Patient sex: F
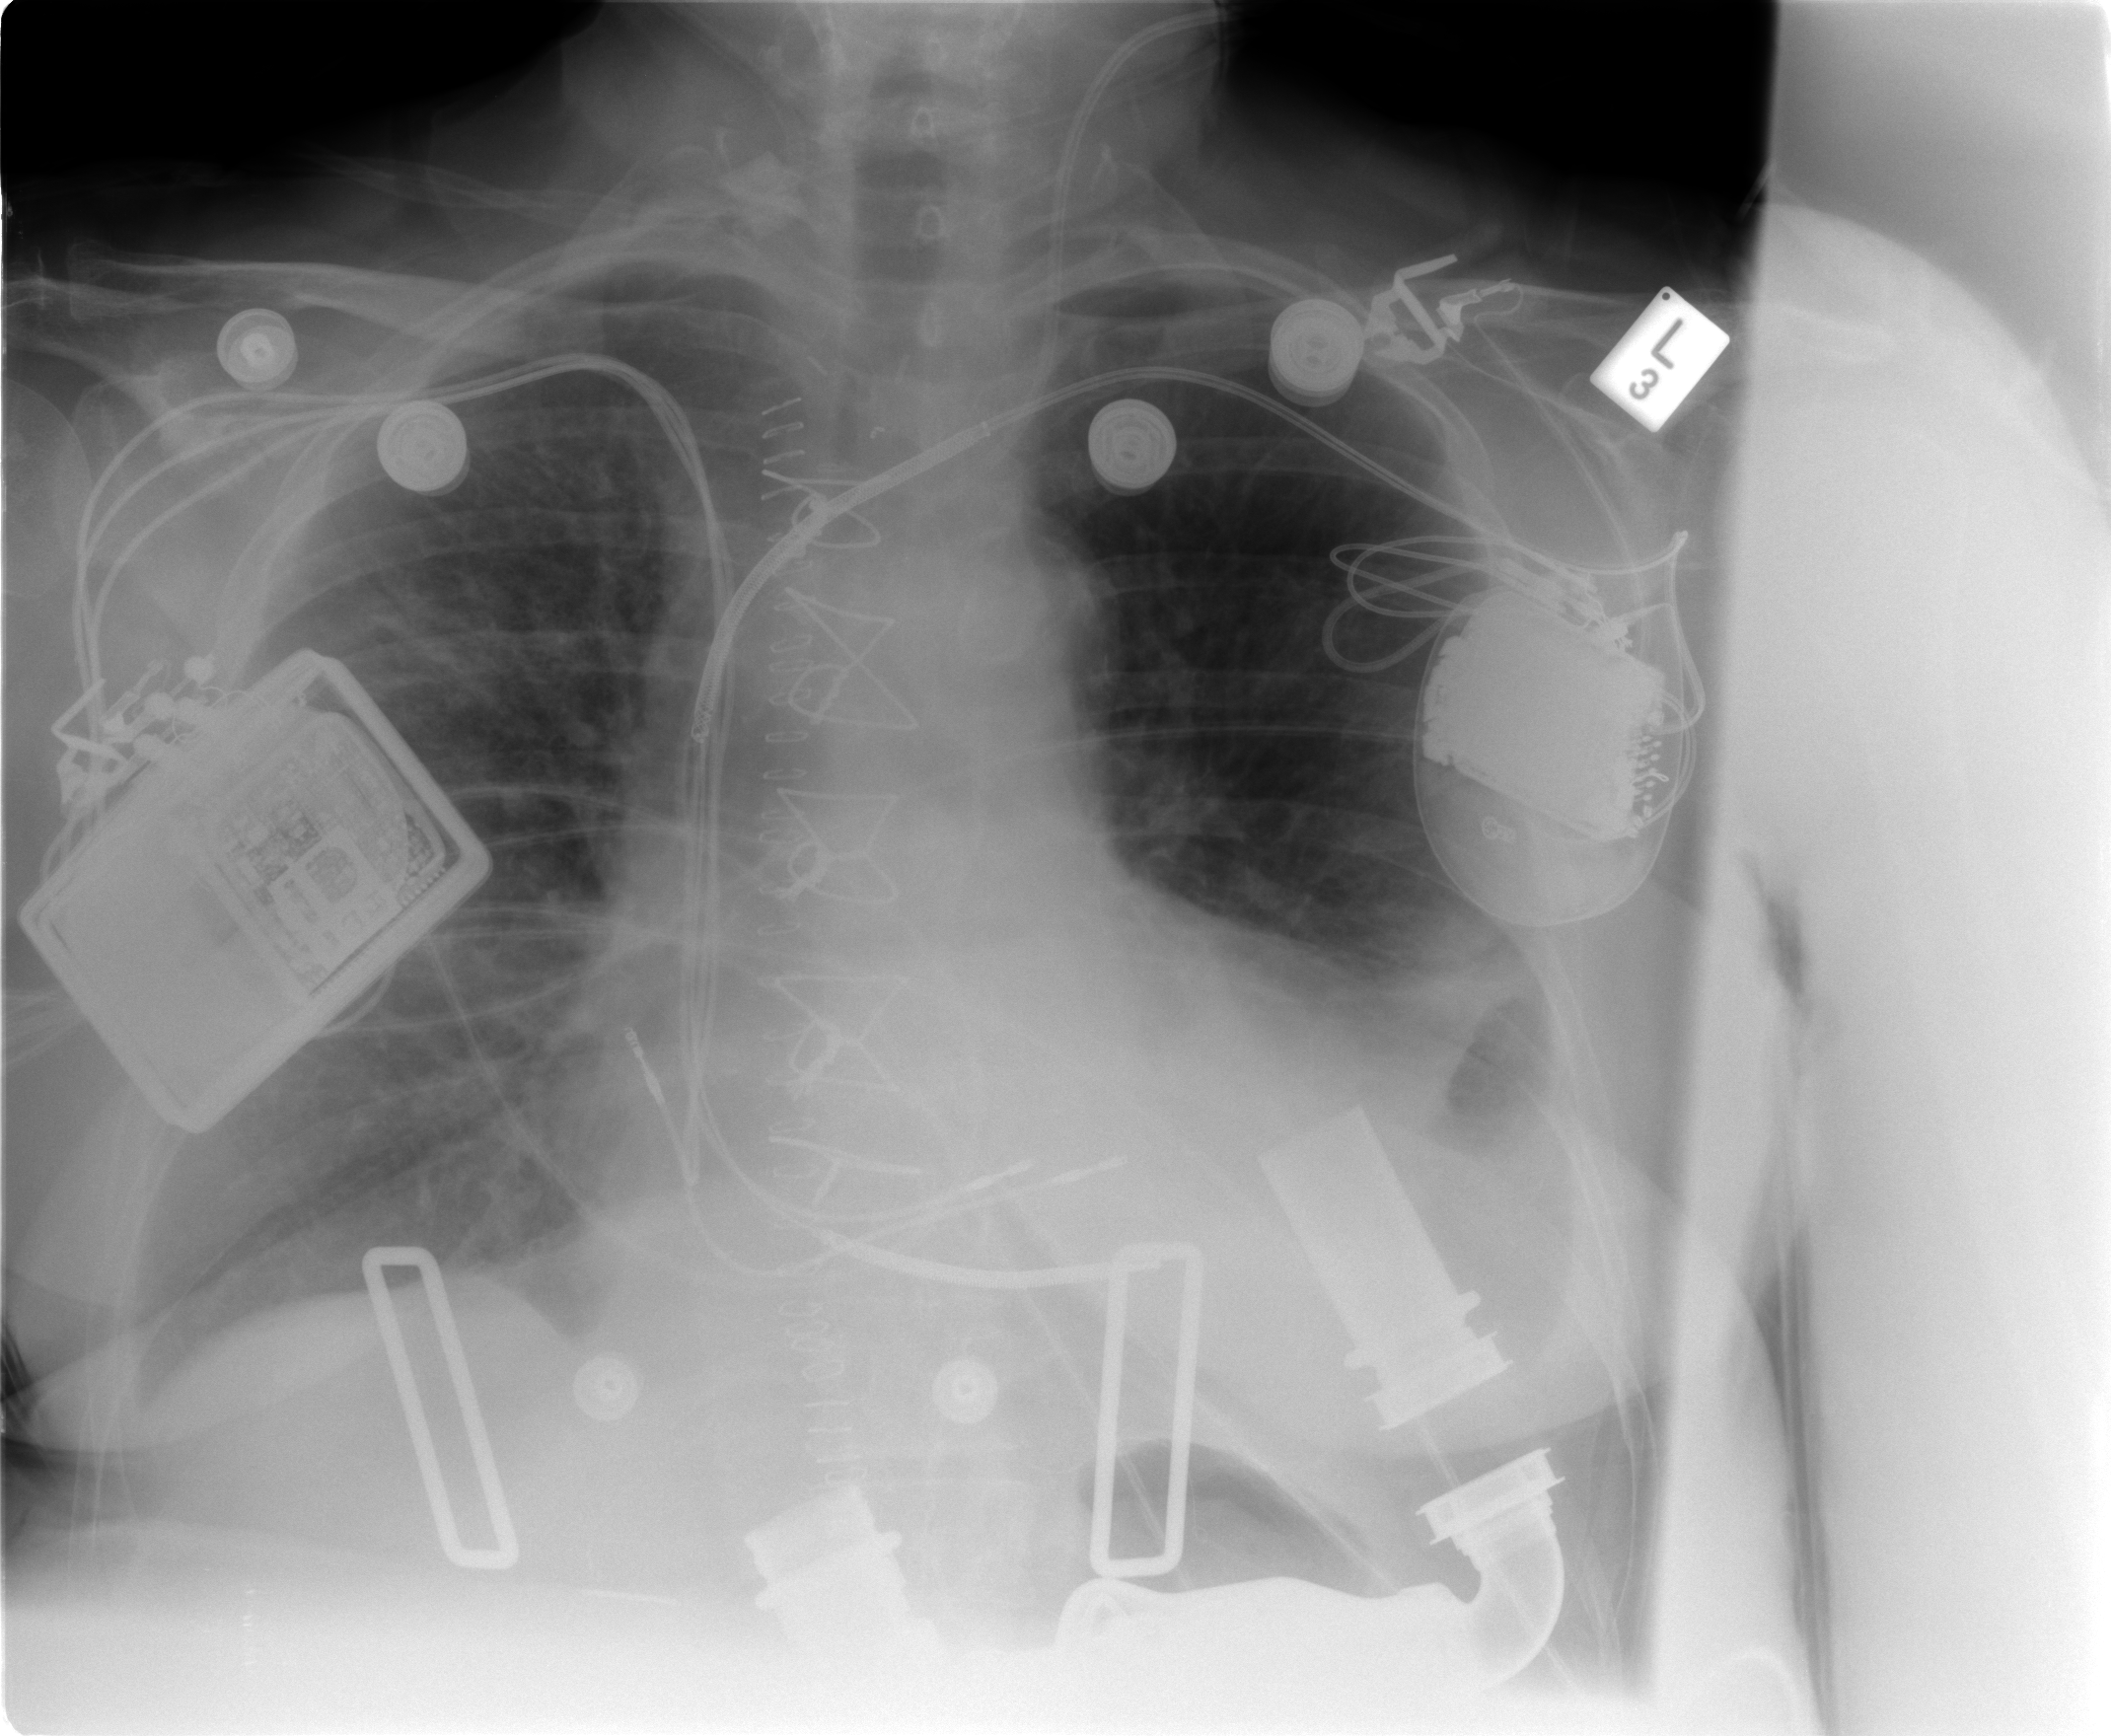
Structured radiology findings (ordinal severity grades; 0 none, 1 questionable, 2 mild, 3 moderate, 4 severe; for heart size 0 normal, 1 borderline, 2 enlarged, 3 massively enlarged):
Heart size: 2
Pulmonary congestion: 1
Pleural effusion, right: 1
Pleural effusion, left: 2
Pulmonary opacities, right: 0
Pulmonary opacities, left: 0
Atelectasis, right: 2
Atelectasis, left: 2